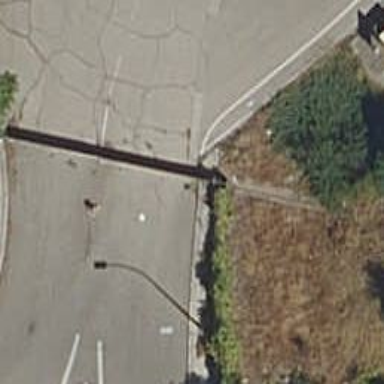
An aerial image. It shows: Fence with chain link type.